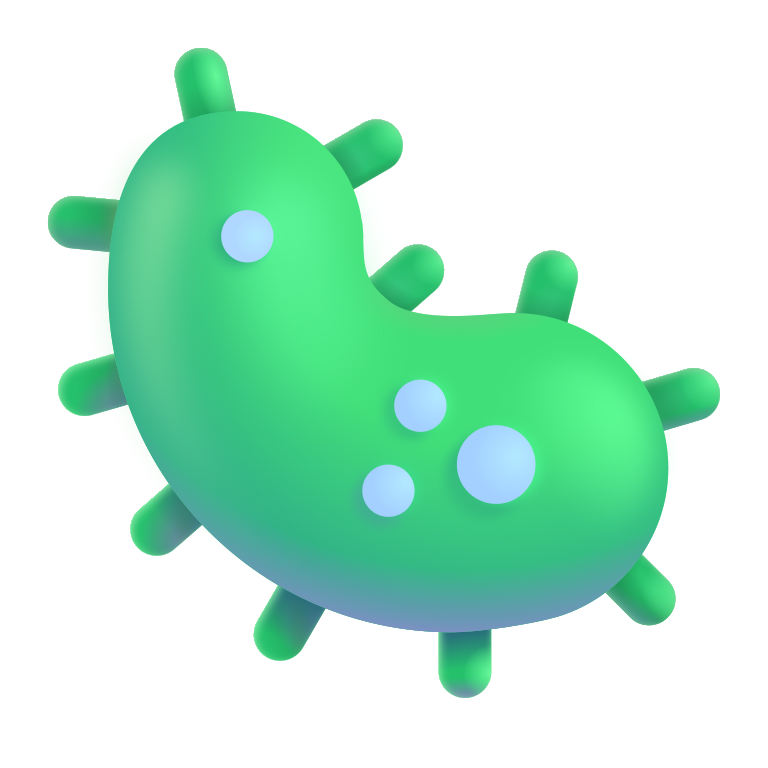
microbe color